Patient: sex F, age 31
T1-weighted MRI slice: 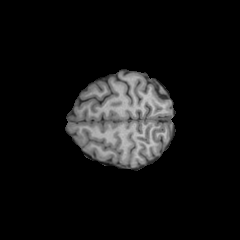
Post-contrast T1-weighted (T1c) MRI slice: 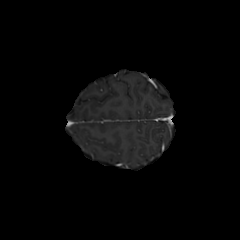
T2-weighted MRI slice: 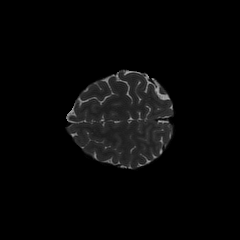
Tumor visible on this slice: no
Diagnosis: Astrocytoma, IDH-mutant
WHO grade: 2